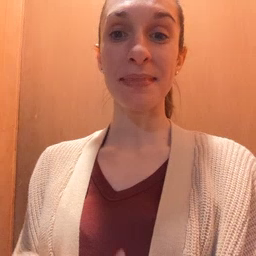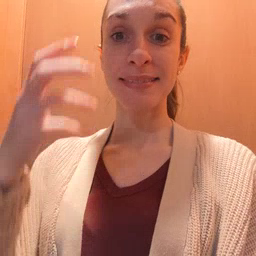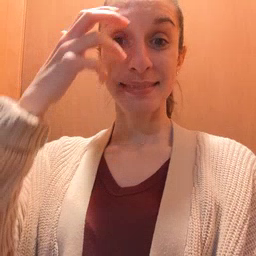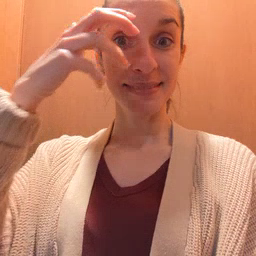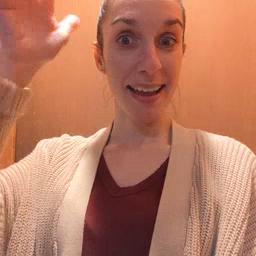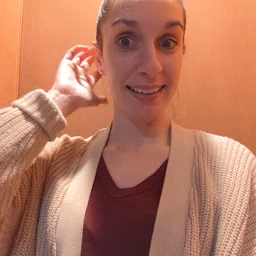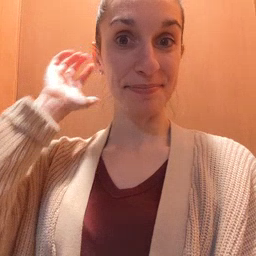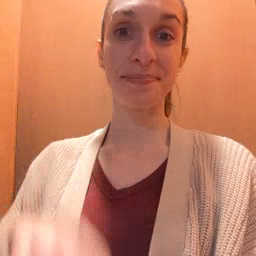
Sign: lion